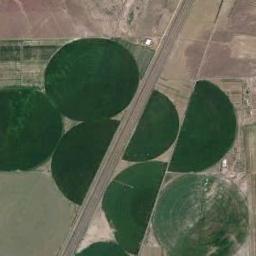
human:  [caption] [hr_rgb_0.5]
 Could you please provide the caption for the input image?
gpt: Some green circle farmland are in the bare land .

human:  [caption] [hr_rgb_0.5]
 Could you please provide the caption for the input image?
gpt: Several dark green circular farmlands and several dark green semi-circular farmlands are on the wasteland and some roads go through these farmlands .

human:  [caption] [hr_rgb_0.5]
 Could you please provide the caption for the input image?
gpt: A few circular, Semi-circle circular green fields .

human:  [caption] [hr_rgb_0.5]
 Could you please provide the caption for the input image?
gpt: The round field is in the square .

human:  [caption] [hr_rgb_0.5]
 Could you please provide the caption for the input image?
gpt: There are some circular farmlands of different sizes arranged irregularly .